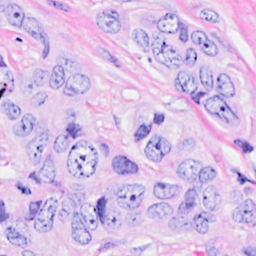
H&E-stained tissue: Breast